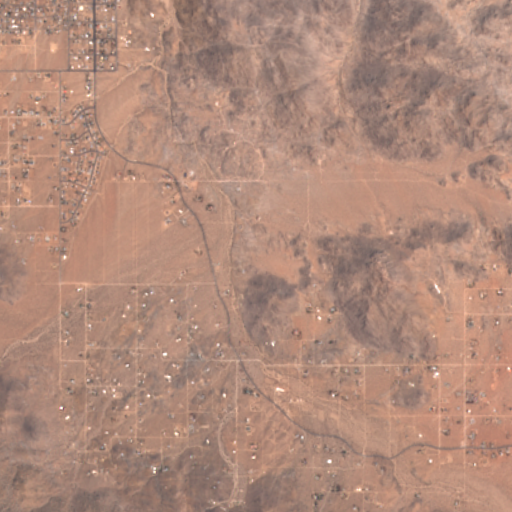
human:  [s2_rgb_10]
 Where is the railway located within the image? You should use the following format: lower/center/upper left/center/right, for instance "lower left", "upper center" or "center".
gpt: The railway is located in the lower center of the image.
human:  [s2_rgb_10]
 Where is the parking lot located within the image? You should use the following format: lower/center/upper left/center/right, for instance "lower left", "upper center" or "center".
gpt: There is no parking lot in the image.